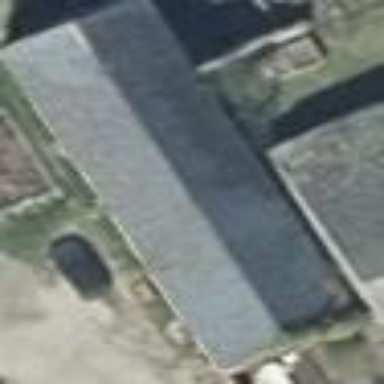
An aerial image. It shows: Gabled building with roof oriented along its structure.